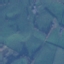
Land use / land cover class: Pasture